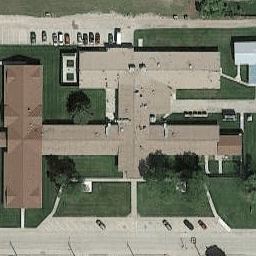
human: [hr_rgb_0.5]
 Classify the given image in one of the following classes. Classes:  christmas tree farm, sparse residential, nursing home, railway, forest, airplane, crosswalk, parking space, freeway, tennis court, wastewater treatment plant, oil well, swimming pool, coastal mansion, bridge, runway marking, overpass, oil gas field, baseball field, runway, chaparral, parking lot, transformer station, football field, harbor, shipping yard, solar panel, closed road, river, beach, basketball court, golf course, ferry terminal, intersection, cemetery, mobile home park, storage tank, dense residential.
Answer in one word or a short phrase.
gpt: nursing home